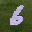
Label: 6